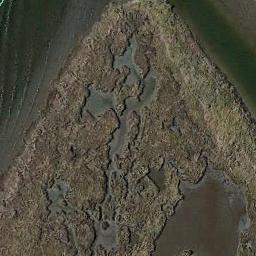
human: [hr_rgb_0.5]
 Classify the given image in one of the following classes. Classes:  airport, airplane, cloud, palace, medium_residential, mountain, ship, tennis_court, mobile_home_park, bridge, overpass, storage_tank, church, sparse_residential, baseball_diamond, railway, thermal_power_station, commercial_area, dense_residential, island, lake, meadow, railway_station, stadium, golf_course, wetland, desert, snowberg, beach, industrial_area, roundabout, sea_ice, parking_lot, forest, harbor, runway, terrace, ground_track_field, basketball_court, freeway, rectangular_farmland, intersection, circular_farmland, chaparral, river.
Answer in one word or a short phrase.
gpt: wetland